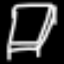
Label: bed